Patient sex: M
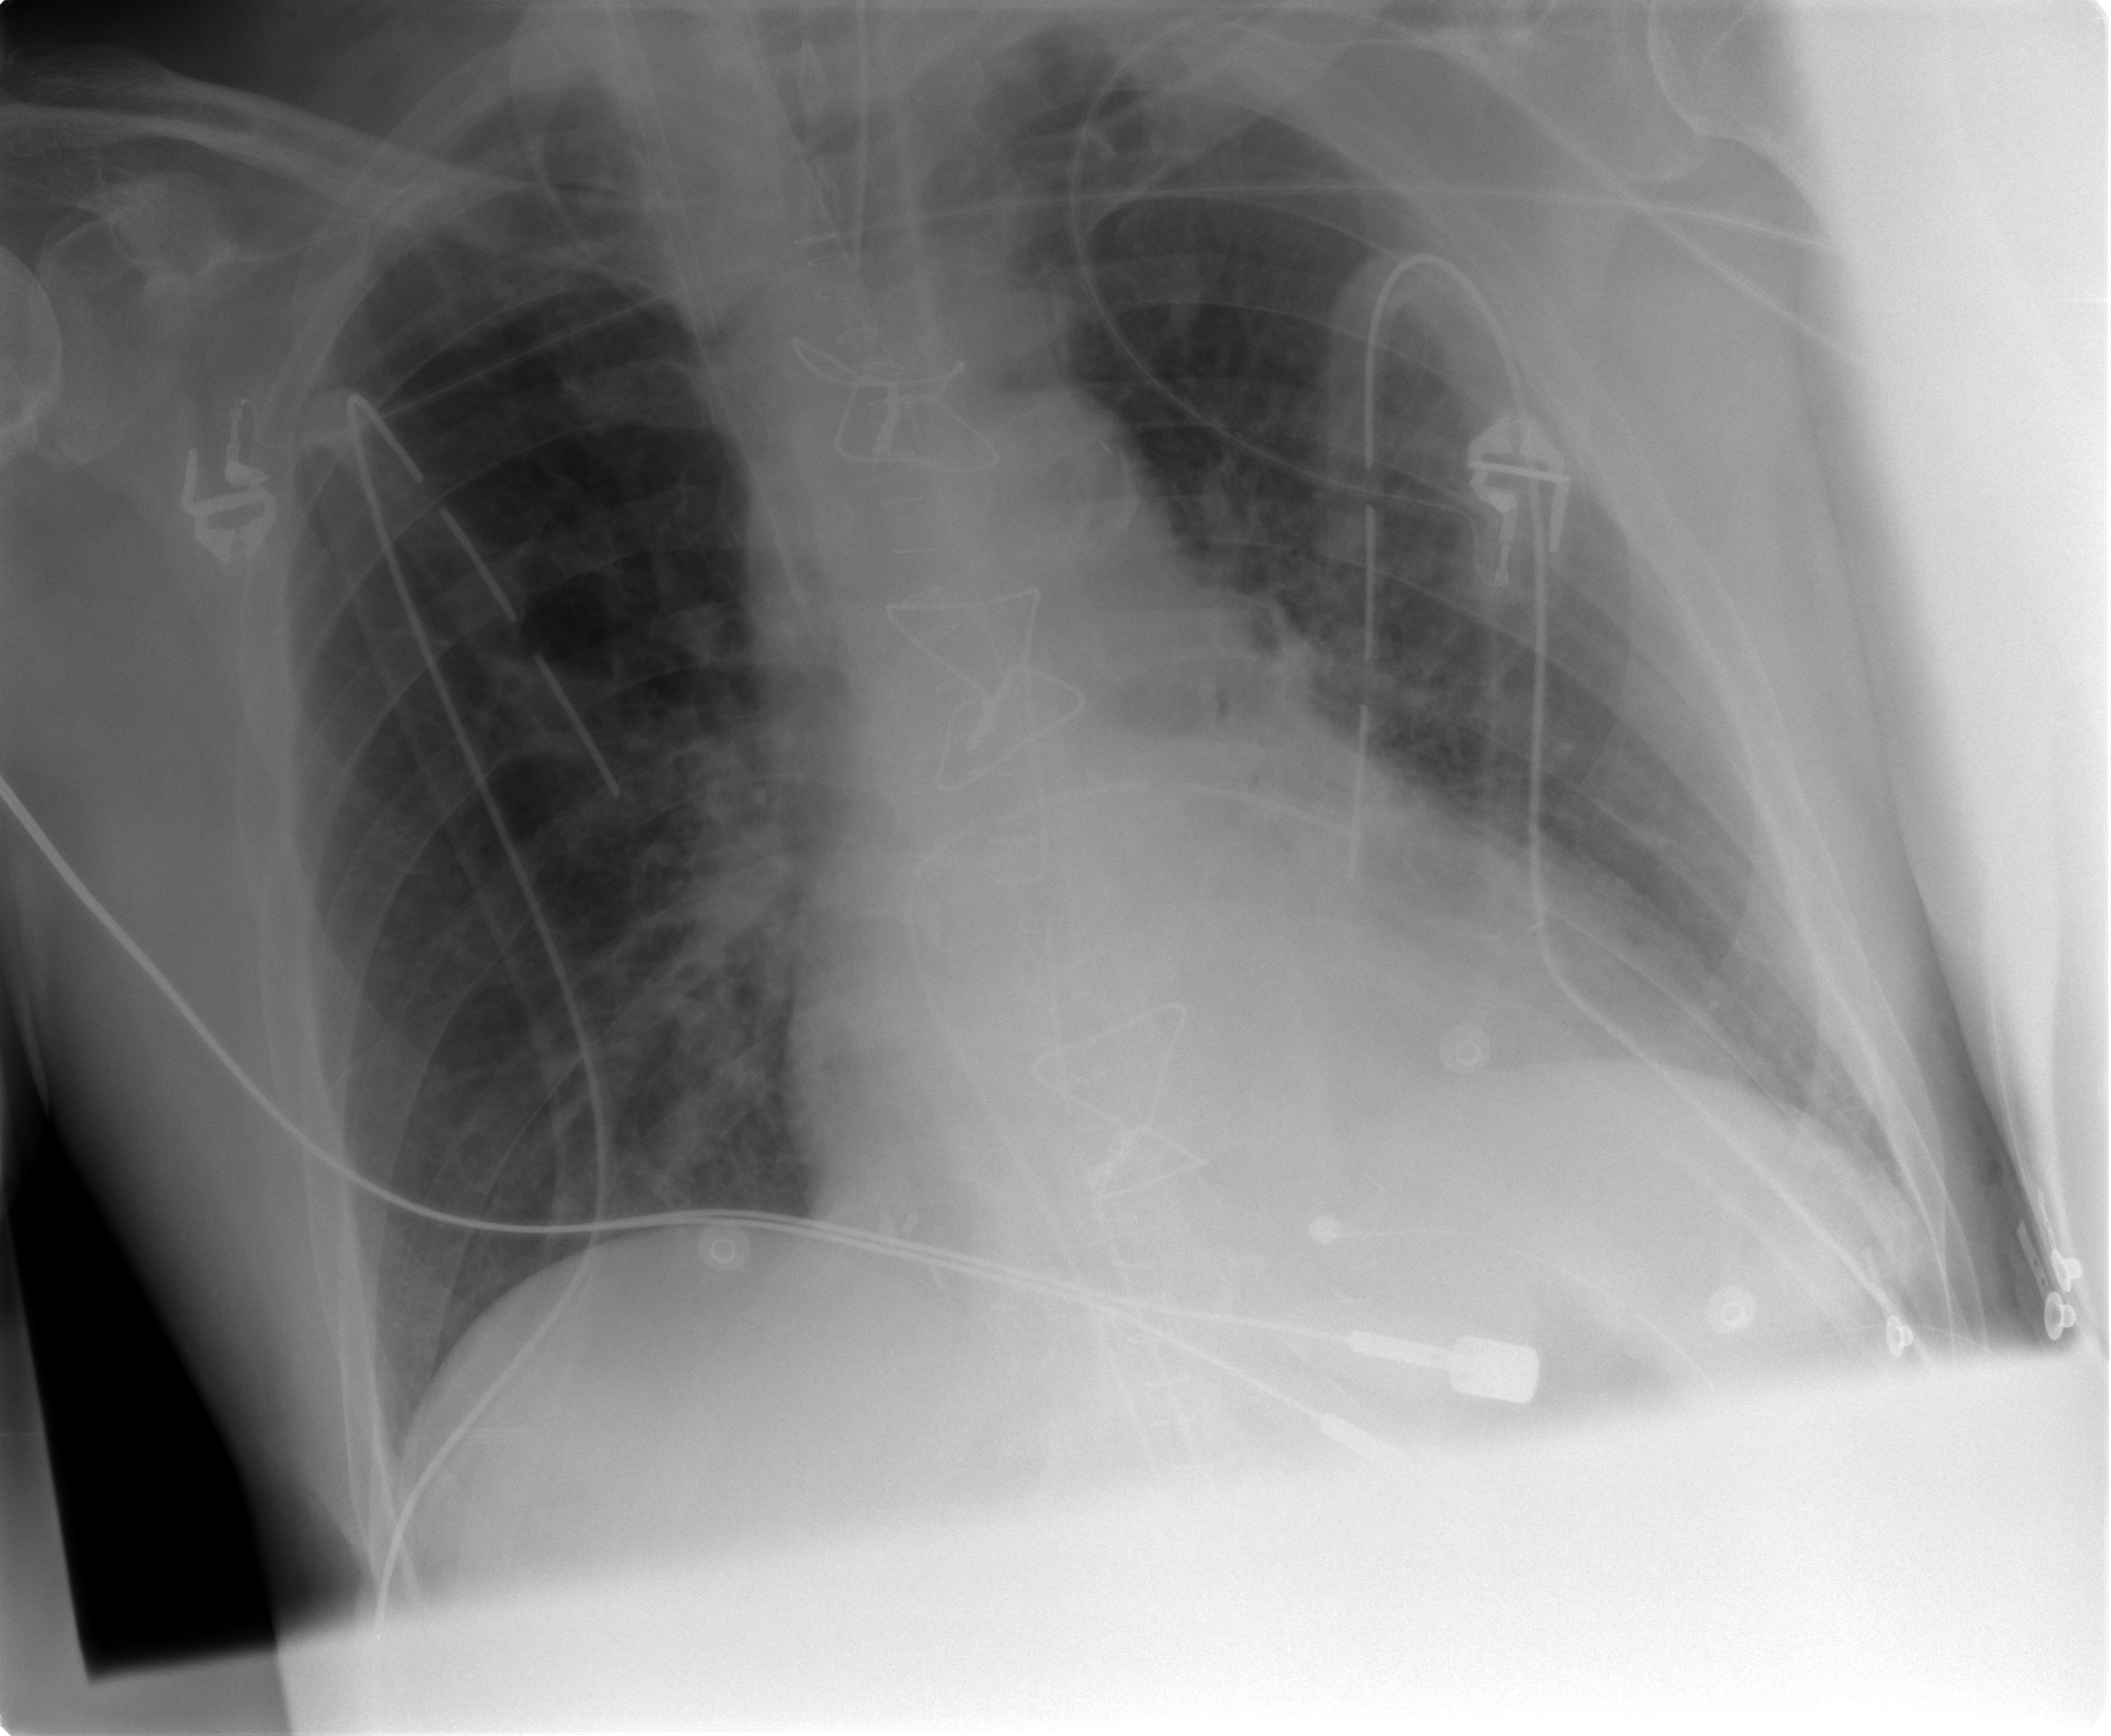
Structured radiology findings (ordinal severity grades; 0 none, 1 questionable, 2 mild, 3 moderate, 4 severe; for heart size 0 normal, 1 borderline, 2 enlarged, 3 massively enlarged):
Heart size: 2
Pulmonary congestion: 2
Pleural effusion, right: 0
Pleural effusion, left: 0
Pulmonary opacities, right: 1
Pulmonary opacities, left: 1
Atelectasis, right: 0
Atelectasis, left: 0